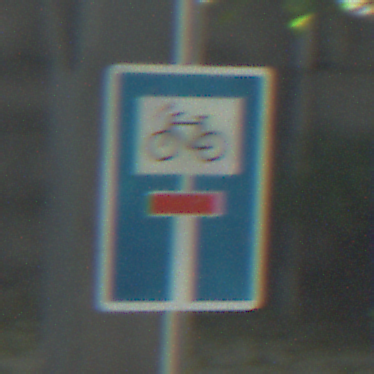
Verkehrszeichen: SackgasseRadverkehrDurchlaessig
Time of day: Midday
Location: Outdoor (Suburban)
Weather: Clear
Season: NotSpecified
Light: Natural